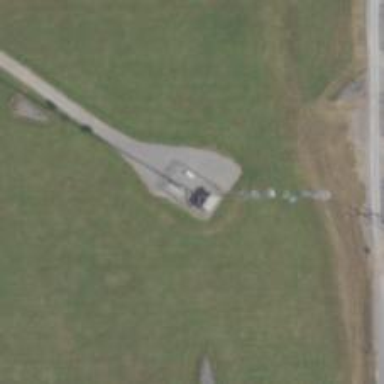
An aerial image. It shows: Communication mast tower.